Question: I have a regex that I'm trying to use in Swift to parse out the color values of a string in the form of "rgba(255, 255, 255, 1)"
My regex string is this:
'^rgba?\(\s*(\d{1,3}(?:\.\d+)?\%?)\s*,\s*(\d{1,3}(?:\.\d+)?\%?)\s*,\s*(\d{1,3}(?:\.\d+)?\%?)\s*(?:\s*,\s*(\d+(?:\.\d+)?)\s*)?\)$'
You can see it working here:

When I escape the backslashes and attempt to use it with 'NSRegularExpression' it no longer matches the given string.
'^rgba?\(\s*(\d{1,3}(?:\.\d+)?\%?)\s*,\s*(\d{1,3}(?:\.\d+)?\%?)\s*,\s*(\d{1,3}(?:\.\d+)?\%?)\s*(?:\s*,\s*(\d+(?:\.\d+)?)\s*)?\)$'
Is there something I am doing wrong?
Code Example:
'''
import Foundation
var pattern = "^rgba?\(\s*(\d{1,3}(?:\.\d+)?\%?)\s*,\s*(\d{1,3}(?:\.\d+)?\%?)\s*,\s*(\d{1,3}(?:\.\d+)?\%?)\s*(?:\s*,\s*(\d+(?:\.\d+)?)\s*)?\)$"
var string = "rgba(255, 234, 243, 1)"
var regex = NSRegularExpression(pattern: pattern, options: NSRegularExpressionOptions(0), error: nil)
regex.numberOfMatchesInString(string, options: nil, range: NSMakeRange(0, countElements(string))) // Yields 1. Should yield 4
'''
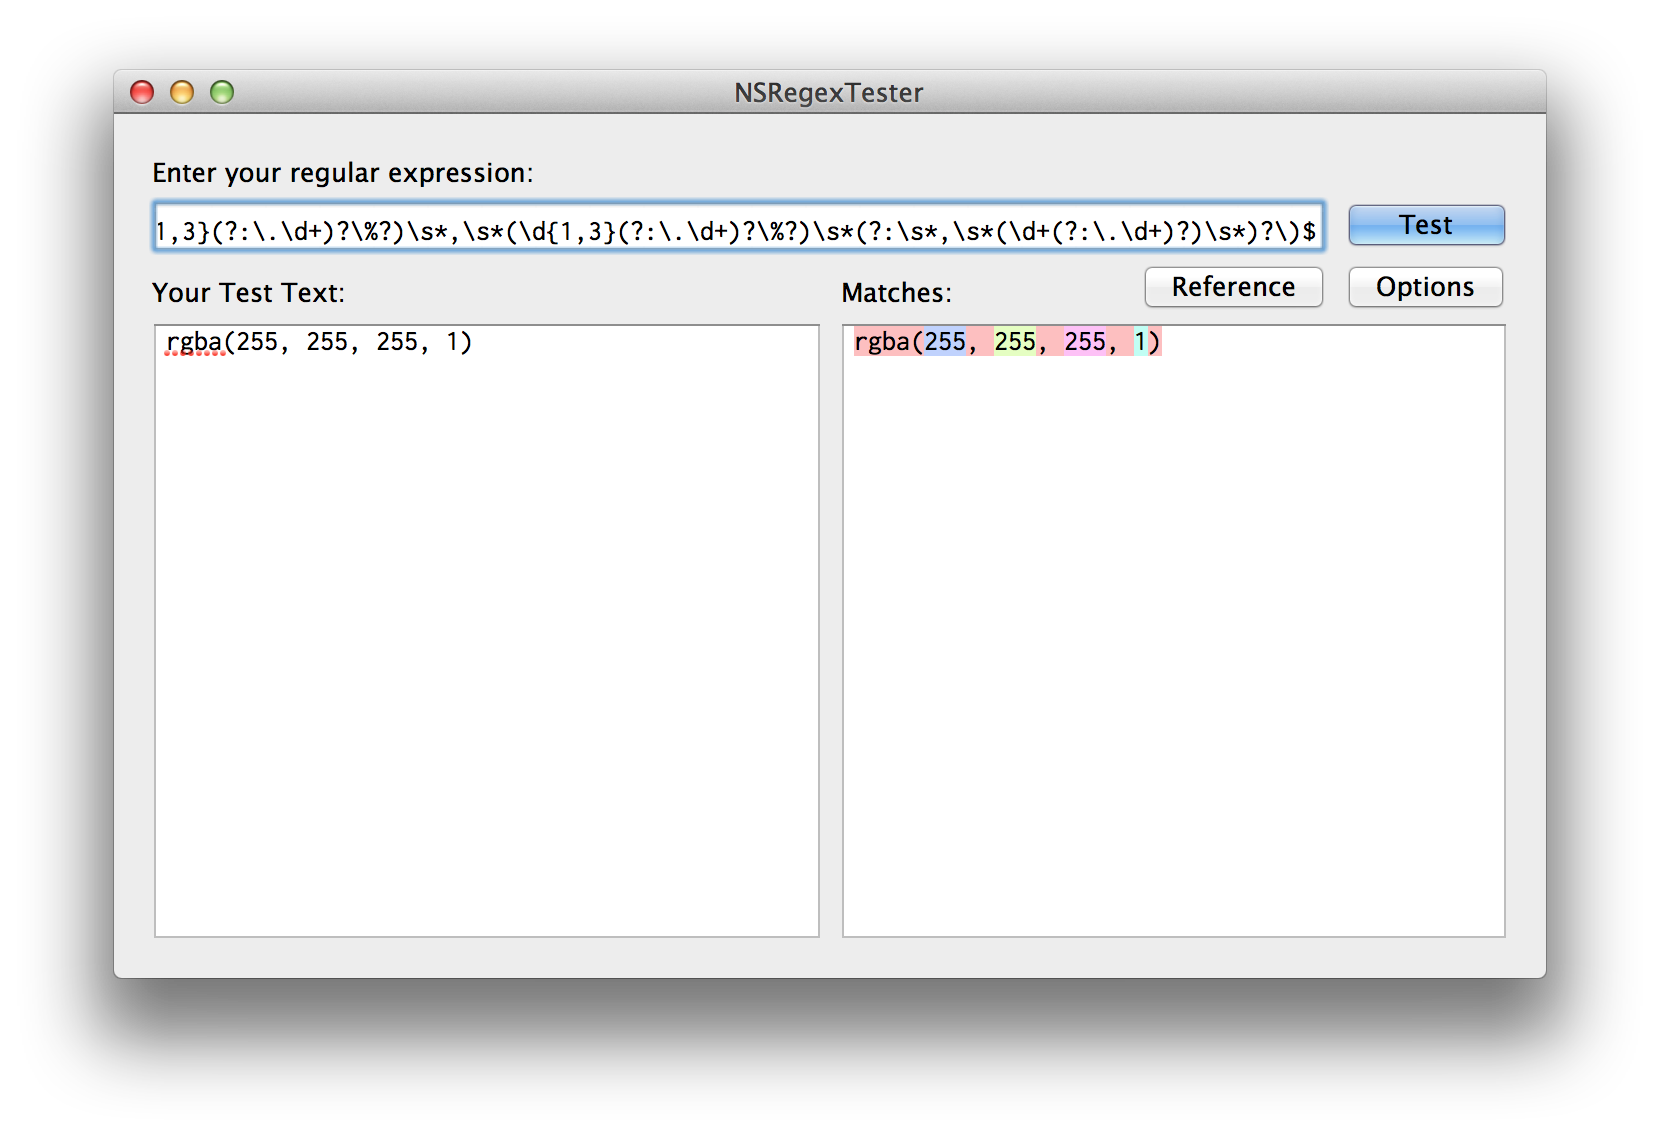
Answer: 'numberOfMatchesInString' returns 1 because the entire pattern matches once.
Use 'rangeAtIndex()' to get the ranges matched by the capture groups:
'''
let pattern = "^rgba?\(\s*(\d{1,3}(?:\.\d+)?\%?)\s*,\s*(\d{1,3}(?:\.\d+)?\%?)\s*,\s*(\d{1,3}(?:\.\d+)?\%?)\s*(?:\s*,\s*(\d+(?:\.\d+)?)\s*)?\)$"
let regex = NSRegularExpression(pattern: pattern, options: nil, error: nil)
let rgba : NSString = "rgba(255, 234, 243, 1)"
if let match = regex!.firstMatchInString(rgba, options: nil, range: NSMakeRange(0, rgba.length)) {
println(rgba.substringWithRange(match.rangeAtIndex(1)))
println(rgba.substringWithRange(match.rangeAtIndex(2)))
println(rgba.substringWithRange(match.rangeAtIndex(3)))
println(rgba.substringWithRange(match.rangeAtIndex(4)))
}
'''
Output:
'''
255
234
243
1
'''